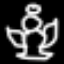
Label: angel